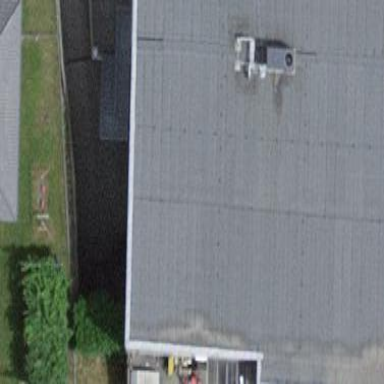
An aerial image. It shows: Building housing car shop.